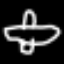
Label: airplane